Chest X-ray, PA view. Patient: 63 years old, sex F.
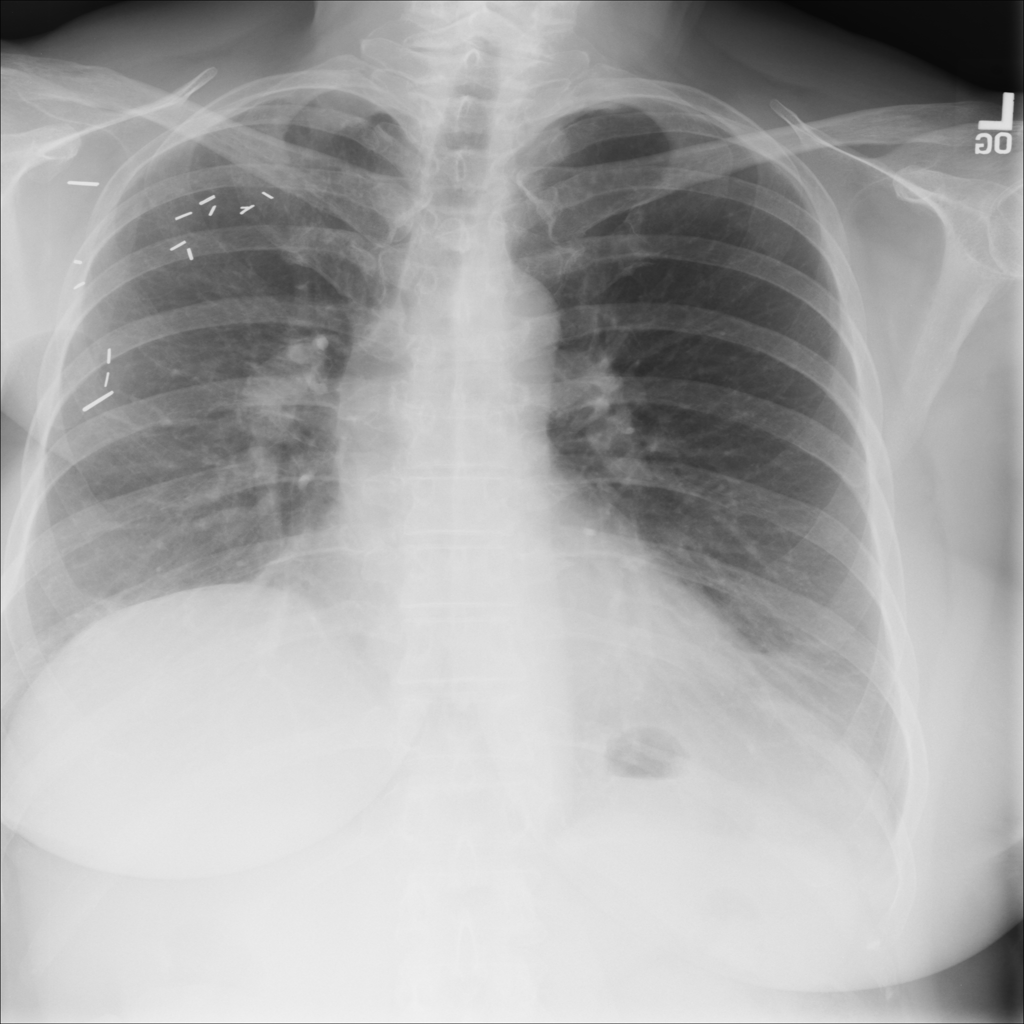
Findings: No Finding